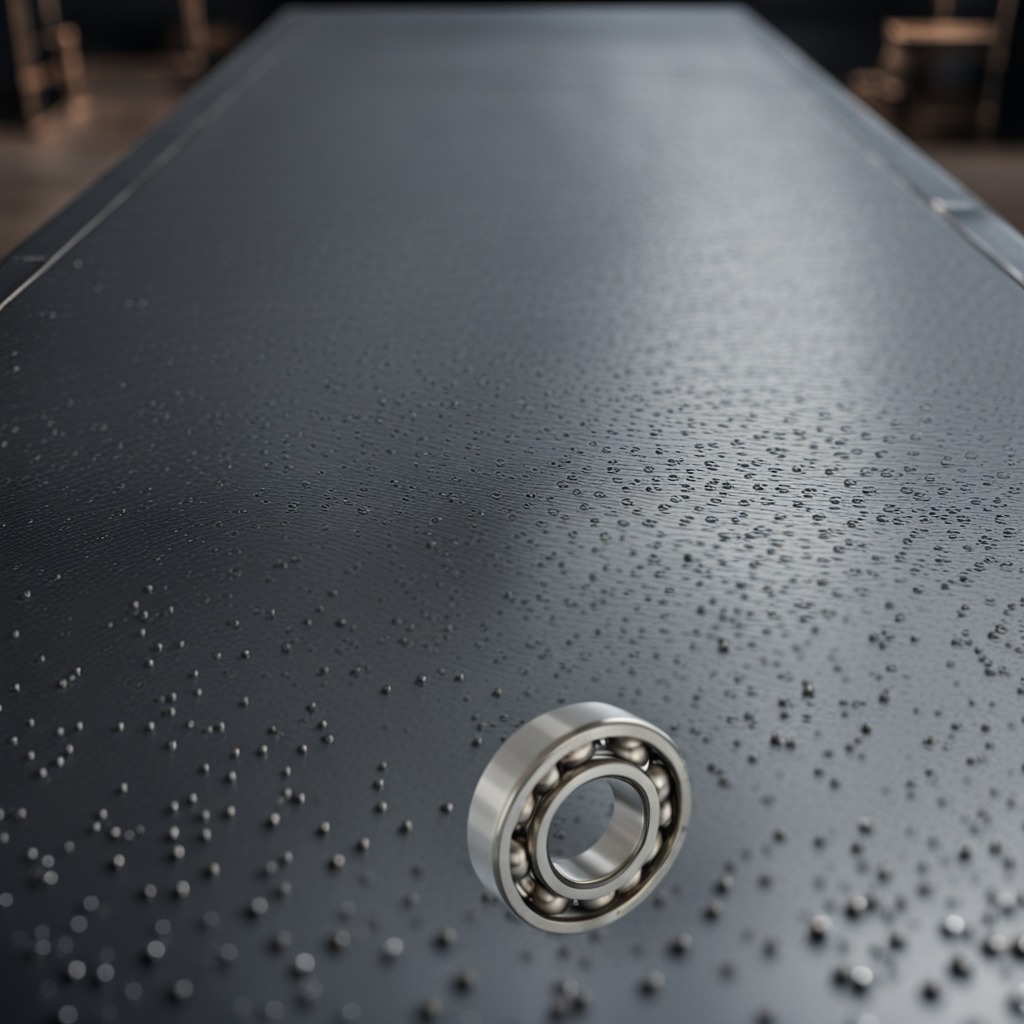
A metal ball bearing is lying on the cold steel table in a mining workshop.